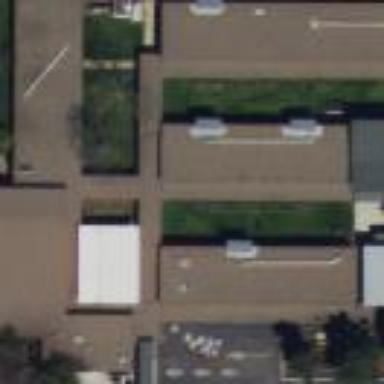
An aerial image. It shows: Educational building.